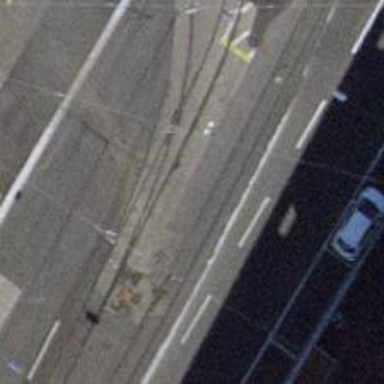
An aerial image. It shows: Primary highway with separate sidewalks on both sides and cycle lanes on both sides. The road surface is asphalt with embedded tram rails.